Question: I want to plot three data frames in one plot with differing number of rows. how can i do that in R. I can plot multiple data frames with same number of rows but not otherwise.
if want to some data . here it is
'''
selu
47.05770
44.56958
45.83640
54.03050
51.02456
42.87440
47.90603
48.32686
45.52641
50.60718
52.70967
48.82412
50.42237
50.13677
49.09525
53.59709
51.51466
50.36027
50.87862
49.93741
selm
41.66651
41.31582
42.03833
39.62356
38.36130
36.48573
42.38672
35.25409
32.86074
45.82076
42.23158
44.24341
sell
42.64645
45.15626
44.93606
46.84997
46.11966
48.22673
46.02169
46.22279
49.61320
46.91678
47.42474
44.53632
41.92584
43.34548
37.15877
40.92660
36.46766
49.43382
50.75494
50.99439
47.70022
44.02300
44.80945
48.05542
46.93999
46.18448
48.04409
46.97649
45.24175
42.72160
43.40993
49.23922
'''
I want a plot like the one below but here no.of values are same for both data frame but the data.frames above do not have same number of values. In that case how do i go about producing such a plot

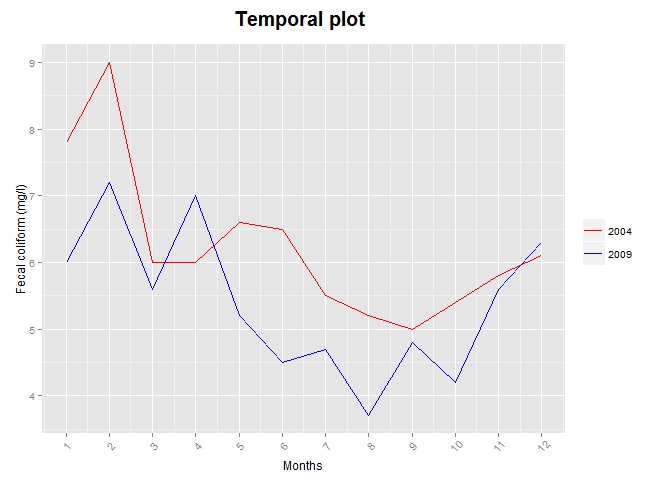
Answer: Without any sort of time period for each vector, we are just left to guess, so here ya go...
'''
a <- read.table(textConnection("selu
47.05770
44.56958
45.83640
54.03050
51.02456
42.87440
47.90603
48.32686
45.52641
50.60718
52.70967
48.82412
50.42237
50.13677
49.09525
53.59709
51.51466
50.36027
50.87862
49.93741"), header=T, stringsAsFactors=F)
b <- read.table(textConnection("selm
41.66651
41.31582
42.03833
39.62356
38.36130
36.48573
42.38672
35.25409
32.86074
45.82076
42.23158
44.24341"), header=T, stringsAsFactors=F)
c <- read.table(textConnection("sell
42.64645
45.15626
44.93606
46.84997
46.11966
48.22673
46.02169
46.22279
49.61320
46.91678
47.42474
44.53632
41.92584
43.34548
37.15877
40.92660
36.46766
49.43382
50.75494
50.99439
47.70022
44.02300
44.80945
48.05542
46.93999
46.18448
48.04409
46.97649
45.24175
42.72160
43.40993
49.23922"), header=T, stringsAsFactors=F)
names(a) <- names(b) <- names(c) <- "data"
a$index <- 1:nrow(a)
b$index <- 1:nrow(b)
c$index <- 1:nrow(c)
a$name <- rep("selu", nrow(a))
b$name <- rep("selm", nrow(b))
c$name <- rep("sell", nrow(c))
all <- rbind(a,b,c)
library("ggplot2")
ggplot(all) + geom_line(aes(x=index, y=data, color=name))
'''